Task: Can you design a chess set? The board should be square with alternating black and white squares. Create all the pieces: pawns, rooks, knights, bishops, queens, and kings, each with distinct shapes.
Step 3046:
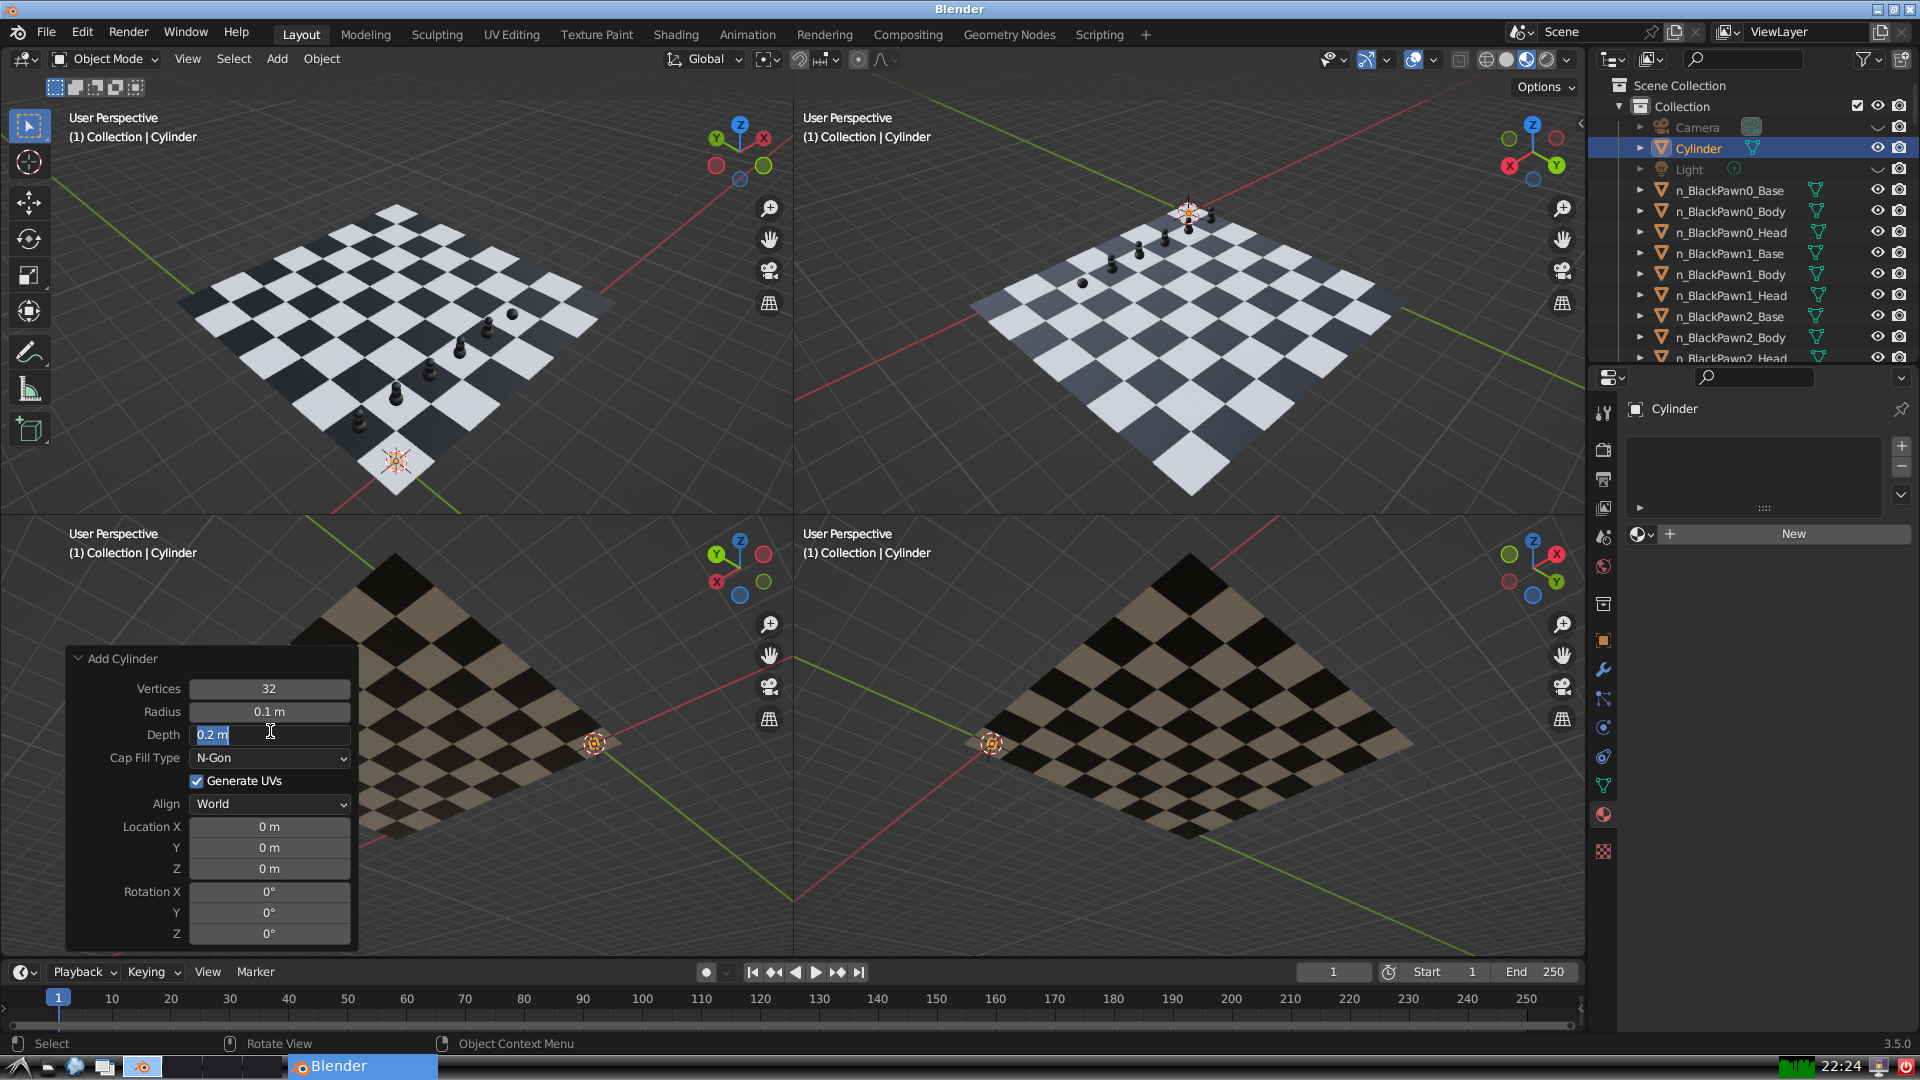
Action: input_text: 0.2